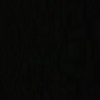
Label: space